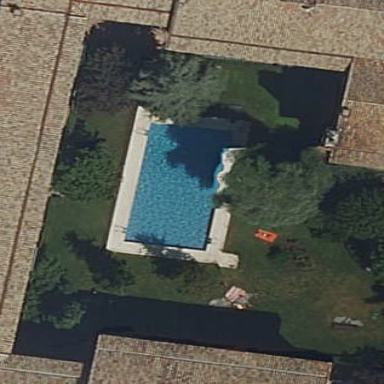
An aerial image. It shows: Swimming pool located in leisure land.